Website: lowes
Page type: customer-info-address
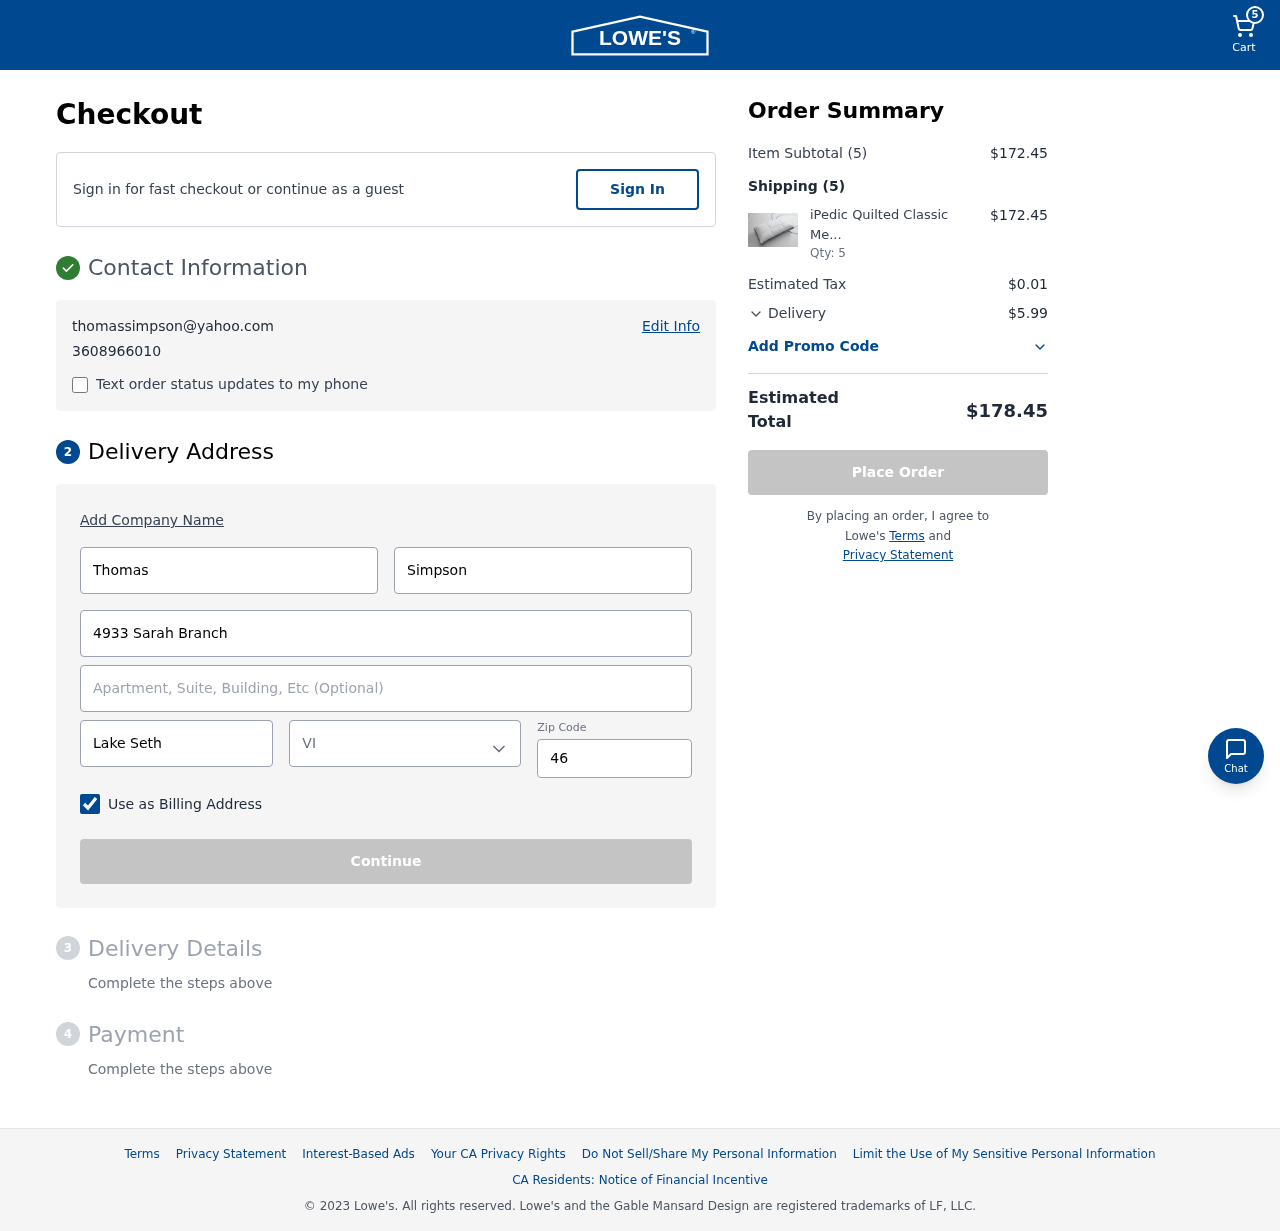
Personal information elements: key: PII_CITY
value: Lake Seth
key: PII_EMAIL
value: thomassimpson@yahoo.com
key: PII_FIRSTNAME
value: Thomas
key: PII_LASTNAME
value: Simpson
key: PII_PHONE
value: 3608966010
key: PII_POSTCODE
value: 46080
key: PII_STATE
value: VI
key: PII_STREET
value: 4933 Sarah Branch
Product elements: key: PRODUCT1_NAME
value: iPedic Quilted Classic Memory Foam Pillow, King
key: PRODUCT1_QUANTITY
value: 5
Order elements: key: ORDER_NUM_ITEMS
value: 5
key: ORDER_SUBTOTAL
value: $172.45
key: ORDER_NUM_ITEMS2
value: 5
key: ORDER_SUBTOTAL2
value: $172.45
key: ORDER_TAX
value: $0.01
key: ORDER_SHIPPING_COST
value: $5.99
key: ORDER_TOTAL
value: $178.45